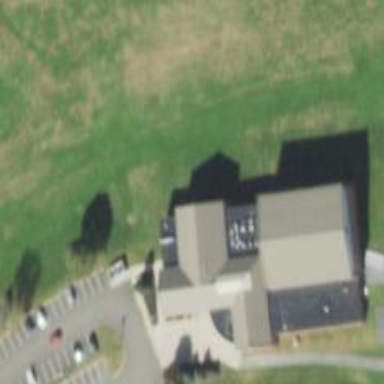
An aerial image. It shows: Community centre building.